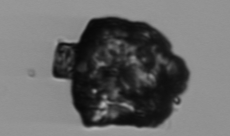
Label: Delphineis